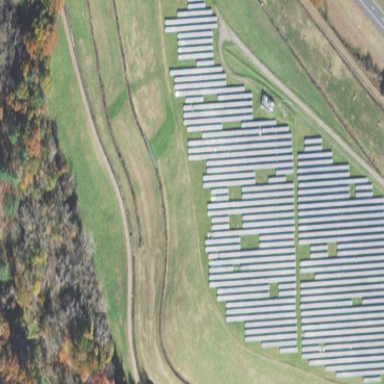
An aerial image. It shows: Solar power plant with photovoltaic solar panels.